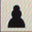
Piece: bP